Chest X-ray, AP view. Patient: 32 years old, sex F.
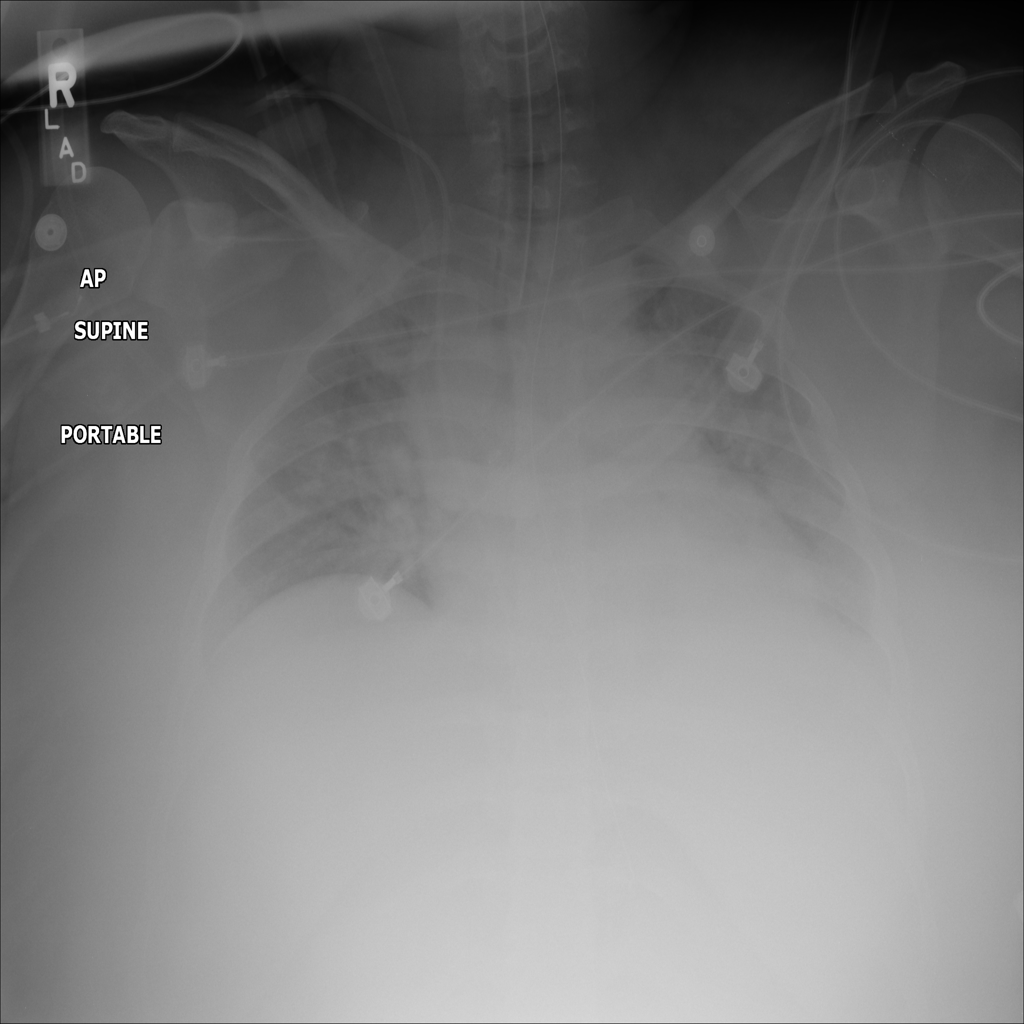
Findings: No Finding